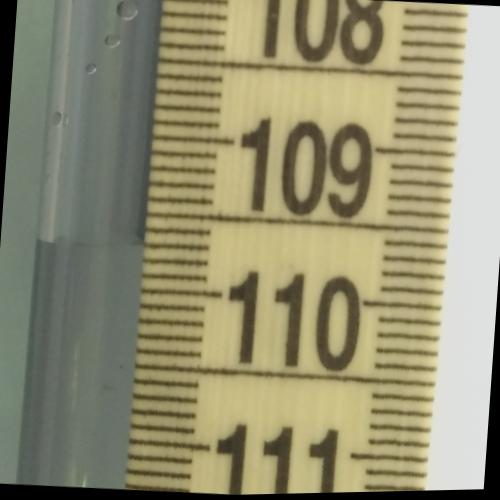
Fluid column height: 109.7 cm